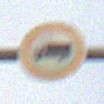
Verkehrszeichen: VerbotFuerKraftfahrzeugeUeberDreiKommaFuenfTonnen
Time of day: MorningAfternoon
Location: Outdoor (Nature)
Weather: PartlyCloudy
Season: Winter
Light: Natural